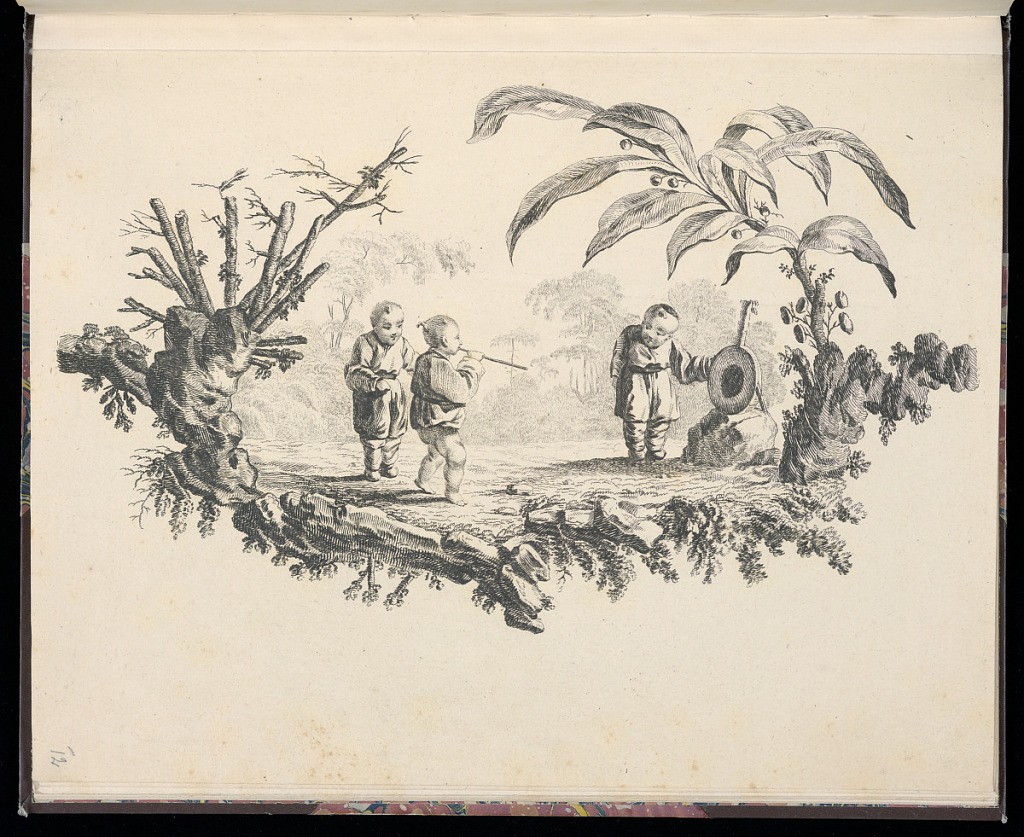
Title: Children Playing Darts
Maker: Jean-Baptiste Pillement, French, 1728–1808
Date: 1759
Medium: Etching on laid paper
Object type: Print
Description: Print from a series of fourteen chinoiserie vignettes, depicting children playing a variety of games in different landscapes. One child stands to the right, holding a board on top of a rock. Two other children stand to the left of the scene. One child, stands in profile, blowing a dart through a long narrow tube or hallow stick, towards the board. The scene is framed by trees, branches, foliage and rocks.